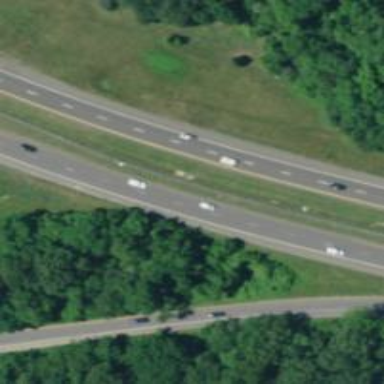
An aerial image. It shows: This image shows trunk highway that functions as expressway.